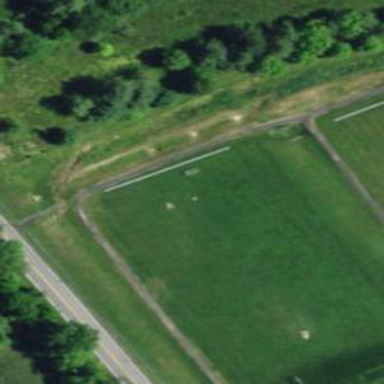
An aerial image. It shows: Lacrosse pitch for leisure sports activities.